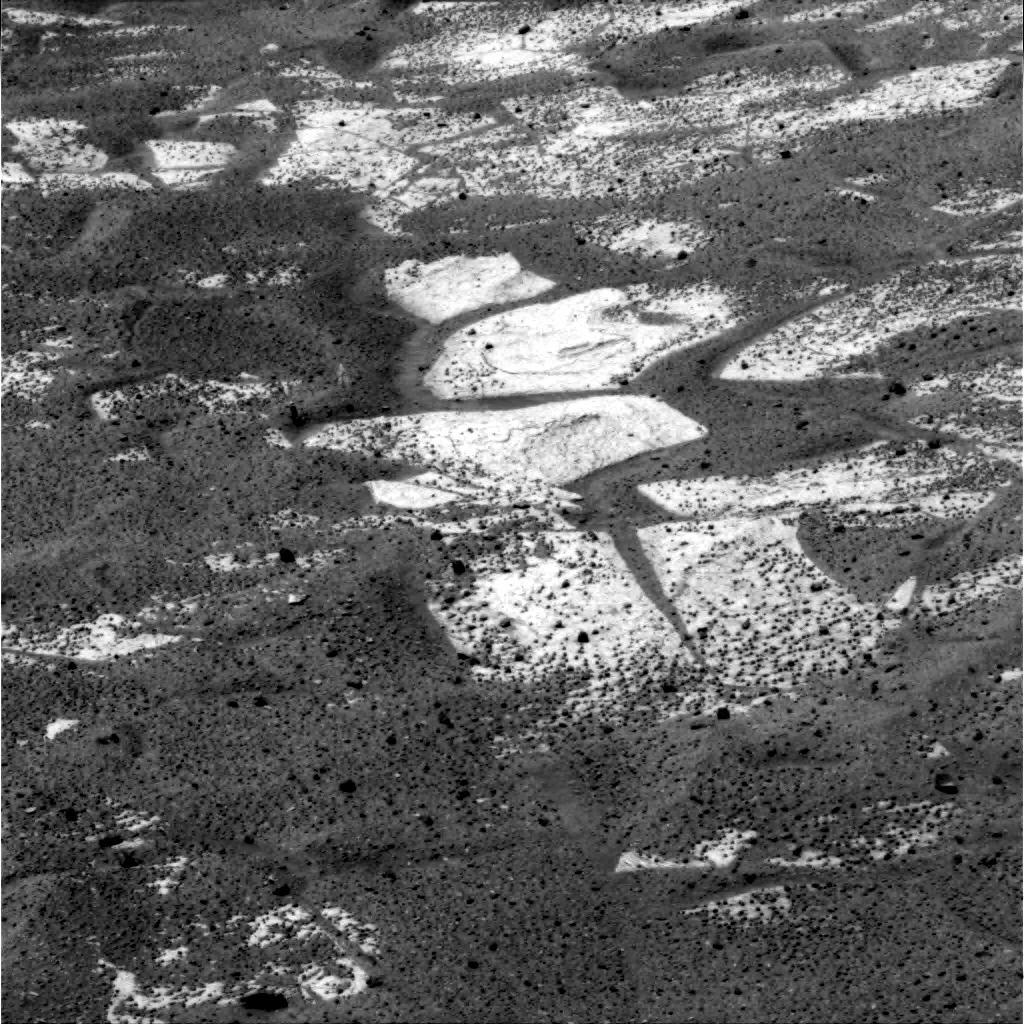
Terrain classes present: Bedrock, Gravel / Sand / Soil